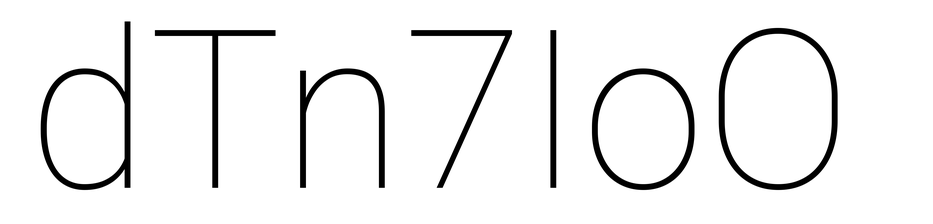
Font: Roboto_Thin